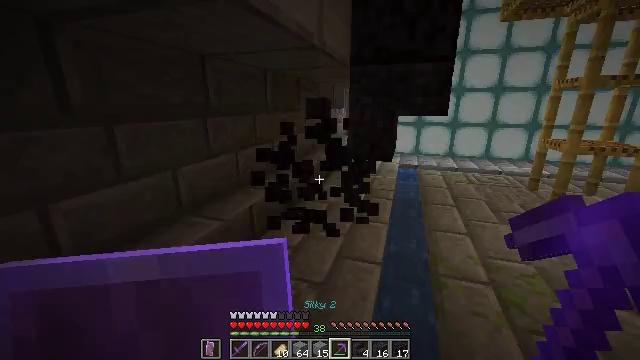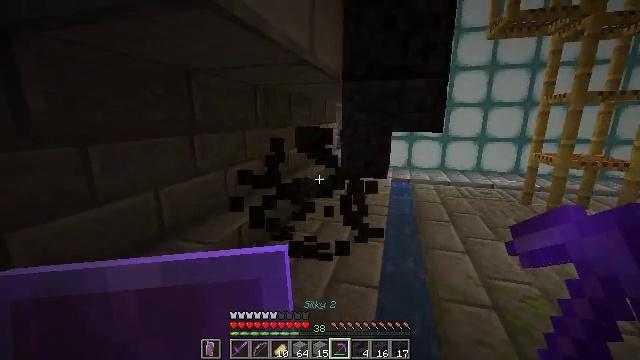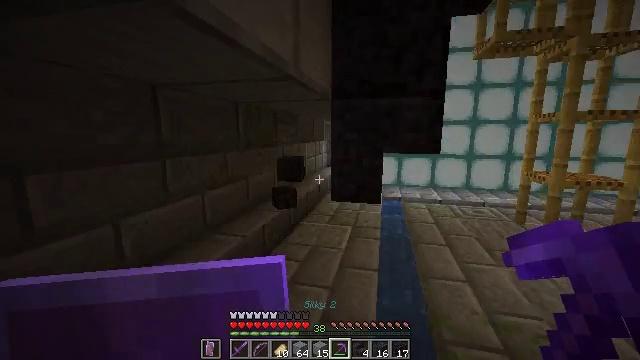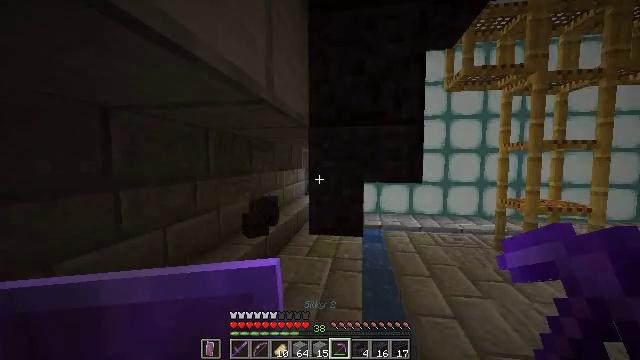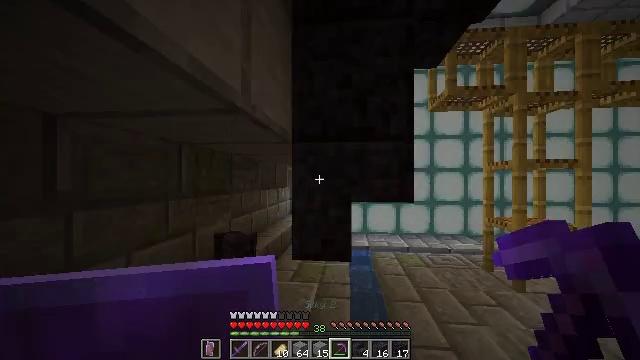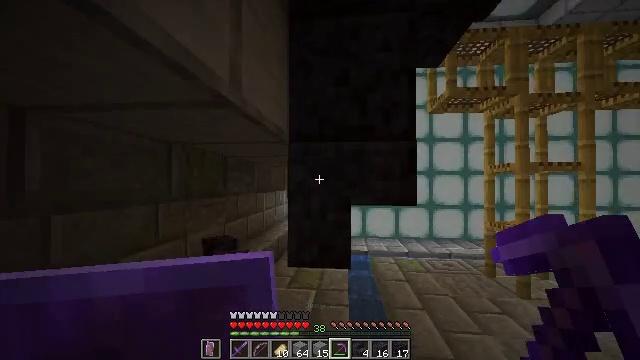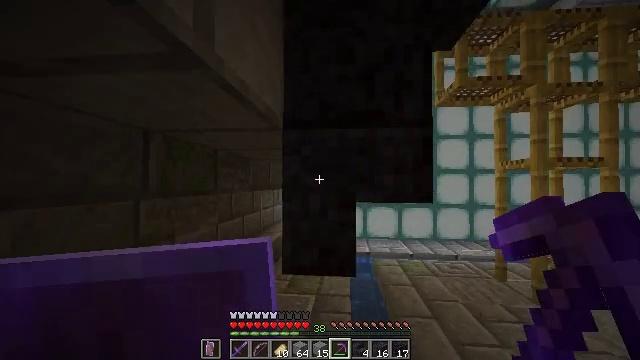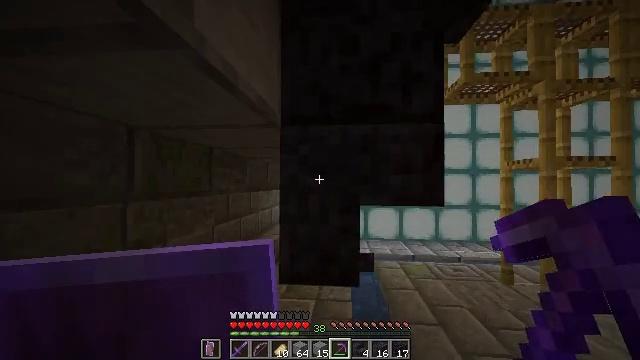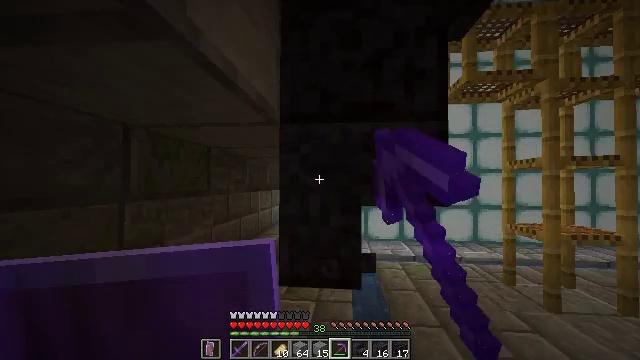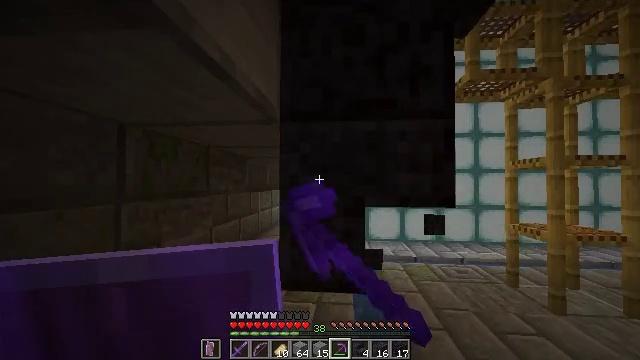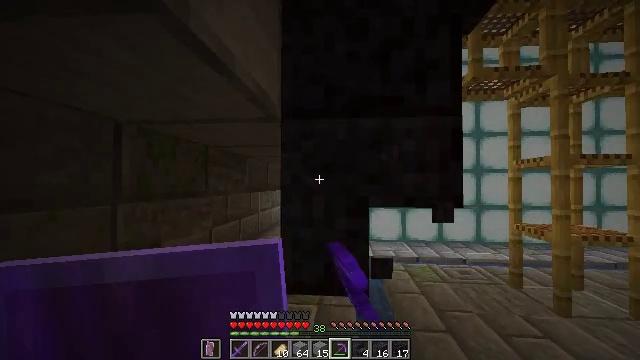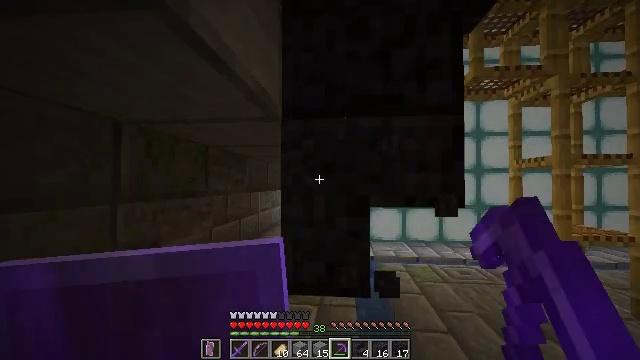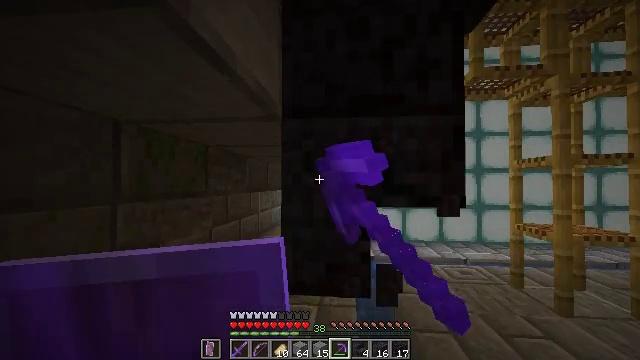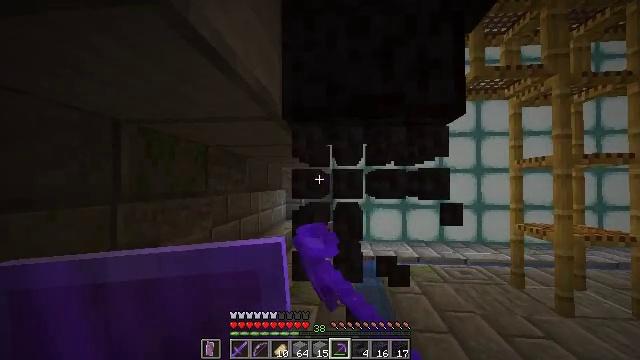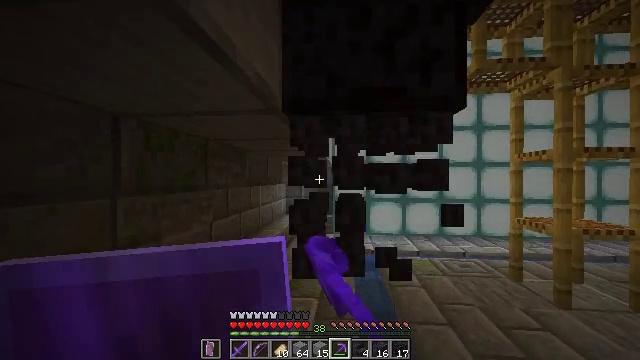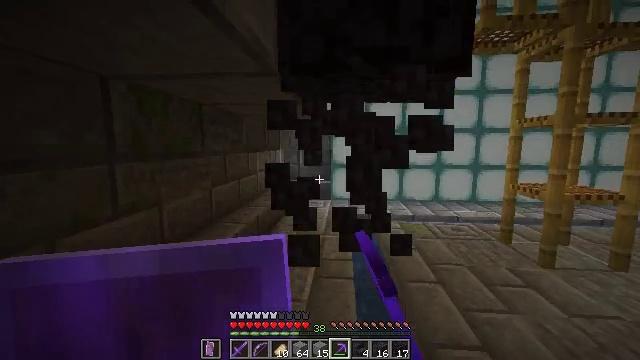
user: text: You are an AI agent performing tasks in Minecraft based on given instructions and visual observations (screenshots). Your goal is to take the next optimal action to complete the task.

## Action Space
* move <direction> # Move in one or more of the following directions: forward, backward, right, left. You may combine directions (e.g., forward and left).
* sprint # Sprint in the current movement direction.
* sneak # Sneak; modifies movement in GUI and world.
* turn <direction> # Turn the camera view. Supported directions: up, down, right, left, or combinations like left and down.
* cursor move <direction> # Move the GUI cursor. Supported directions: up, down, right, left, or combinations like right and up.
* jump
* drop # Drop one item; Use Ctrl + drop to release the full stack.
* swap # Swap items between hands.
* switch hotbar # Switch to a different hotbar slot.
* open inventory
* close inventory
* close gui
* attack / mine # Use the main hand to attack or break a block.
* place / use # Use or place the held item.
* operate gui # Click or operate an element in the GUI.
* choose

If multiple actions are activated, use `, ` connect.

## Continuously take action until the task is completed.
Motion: motion action
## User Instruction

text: mine block polished blackstone stairs
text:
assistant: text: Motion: move forward, turn right and up
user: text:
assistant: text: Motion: move forward, turn right and up
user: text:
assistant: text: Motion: move forward, turn right and up
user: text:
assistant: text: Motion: move forward, turn right and up
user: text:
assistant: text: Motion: move forward
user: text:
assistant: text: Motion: move forward
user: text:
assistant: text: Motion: attack / mine
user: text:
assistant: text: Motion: attack / mine
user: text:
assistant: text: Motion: attack / mine
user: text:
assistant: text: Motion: attack / mine
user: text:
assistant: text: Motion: attack / mine
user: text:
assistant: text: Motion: attack / mine
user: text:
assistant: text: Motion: attack / mine
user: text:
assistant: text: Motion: turn down, attack / mine
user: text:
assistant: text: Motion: turn down, attack / mine
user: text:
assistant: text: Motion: attack / mine
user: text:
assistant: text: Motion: attack / mine
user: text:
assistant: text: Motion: attack / mine